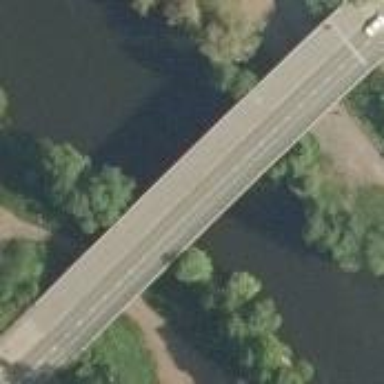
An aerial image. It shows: Man-made bridge.